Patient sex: F
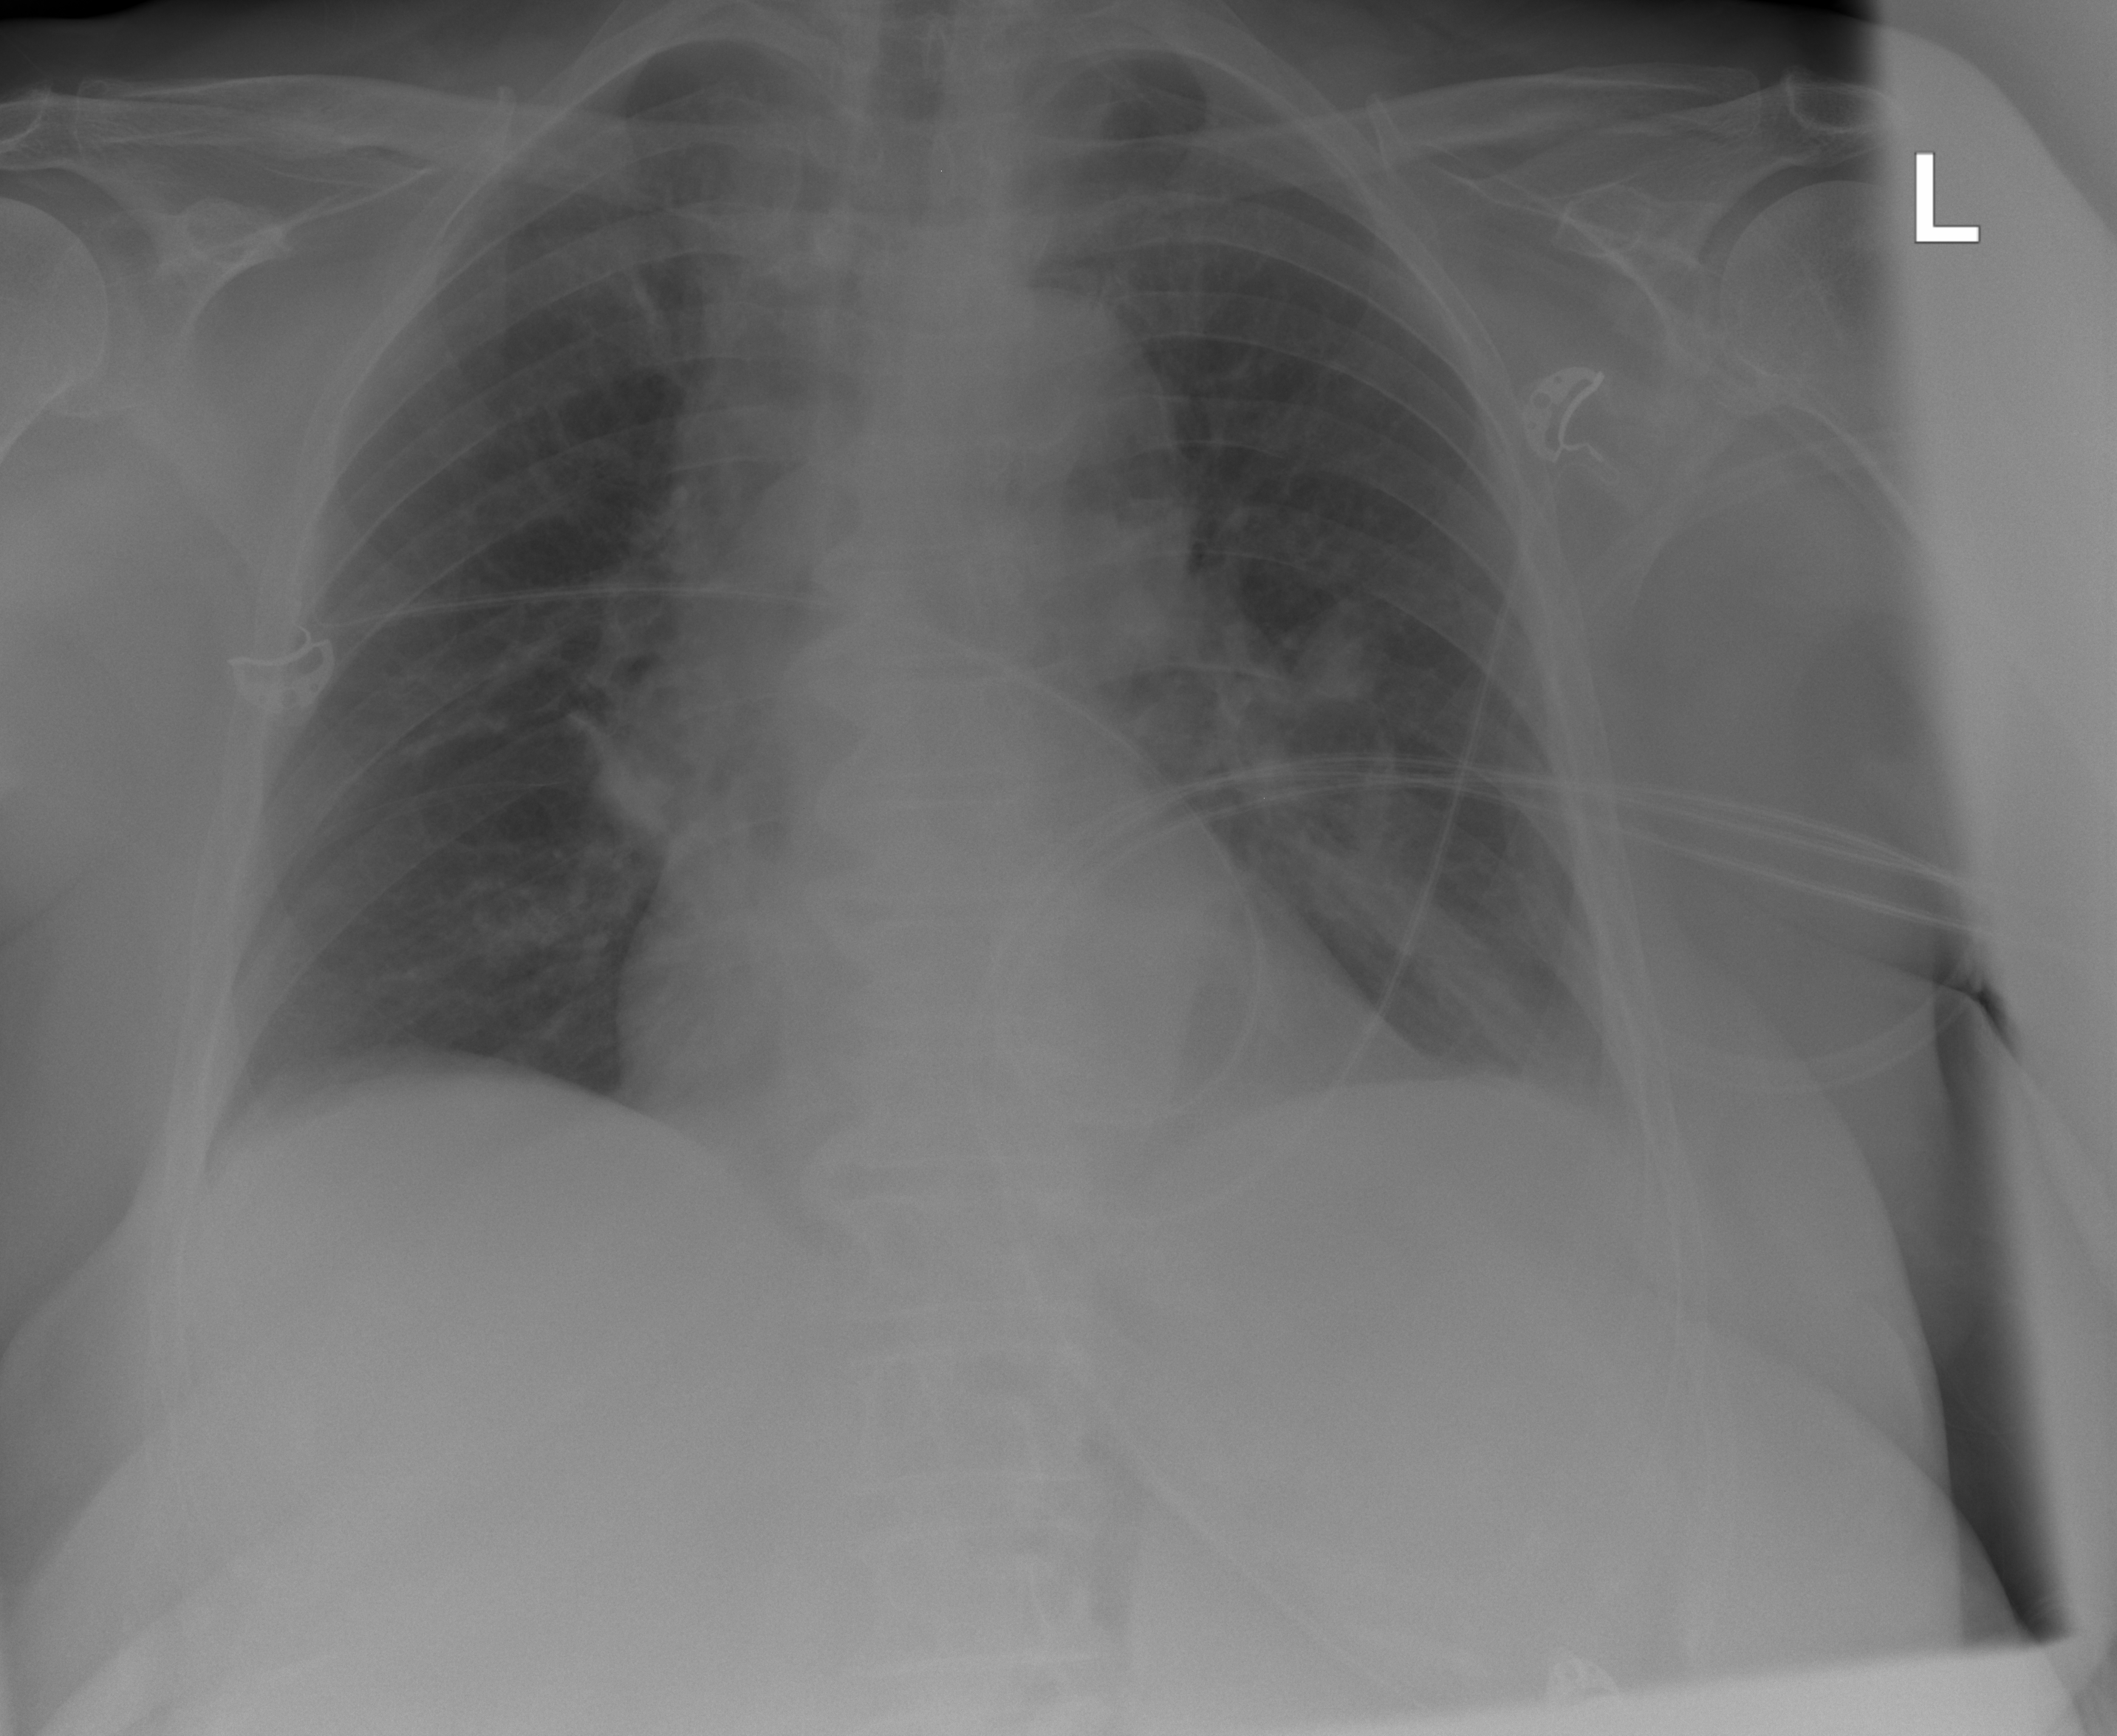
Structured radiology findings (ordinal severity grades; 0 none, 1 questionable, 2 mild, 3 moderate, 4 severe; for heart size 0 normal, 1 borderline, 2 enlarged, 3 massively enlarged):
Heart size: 0
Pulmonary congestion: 0
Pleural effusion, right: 0
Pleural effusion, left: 2
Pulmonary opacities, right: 0
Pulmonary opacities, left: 0
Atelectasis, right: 0
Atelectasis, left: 2